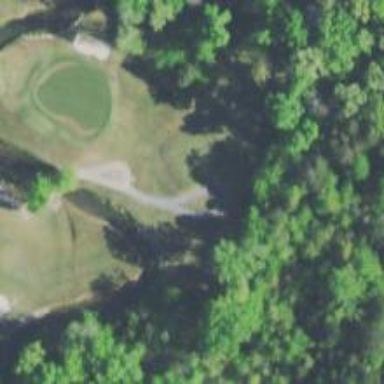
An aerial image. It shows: Path for golf carts.